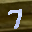
Label: 7